Brain MRI, t2w sequence, axial 2D slice.
Patient: age 23, sex F, weight 78 kg, height 1.78 m
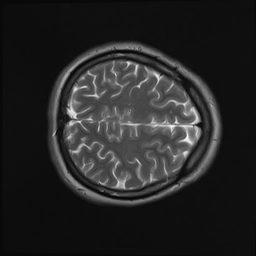